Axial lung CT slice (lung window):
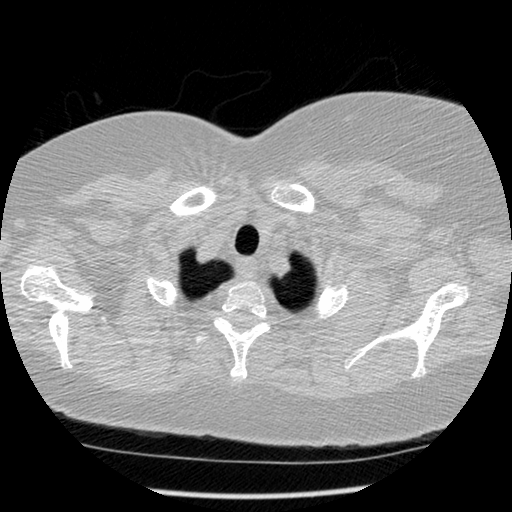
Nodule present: no